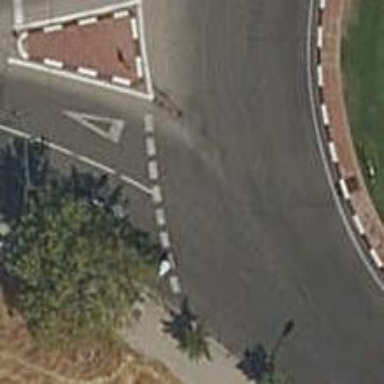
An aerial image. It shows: Road with "give way" sign.